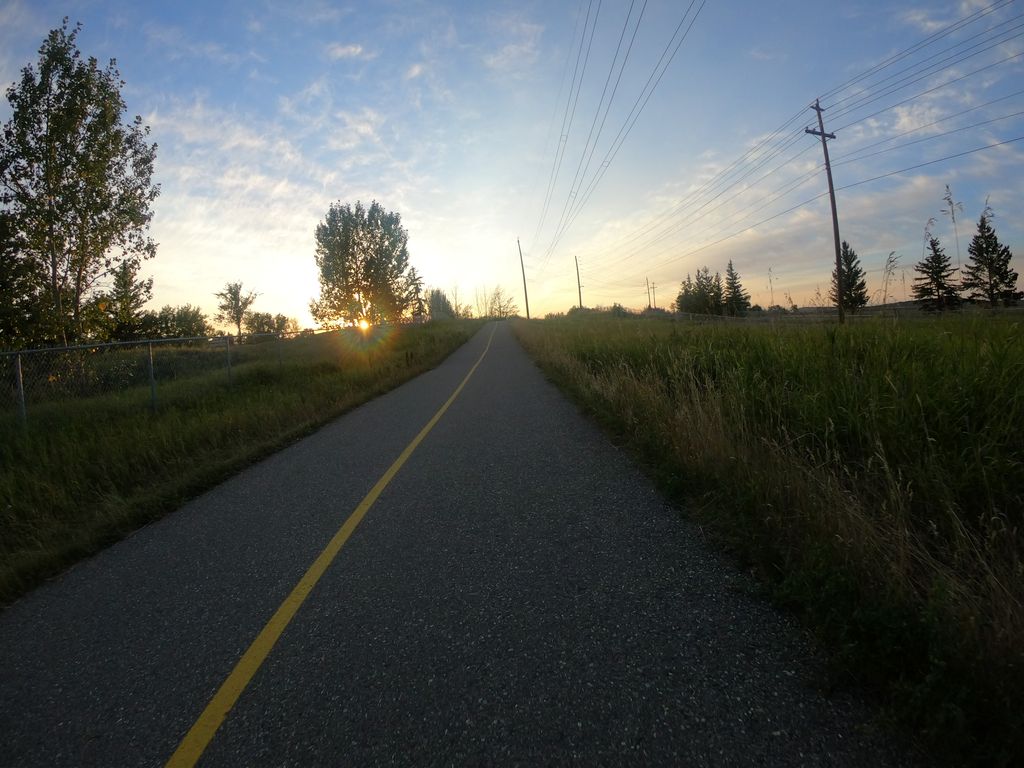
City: calgary